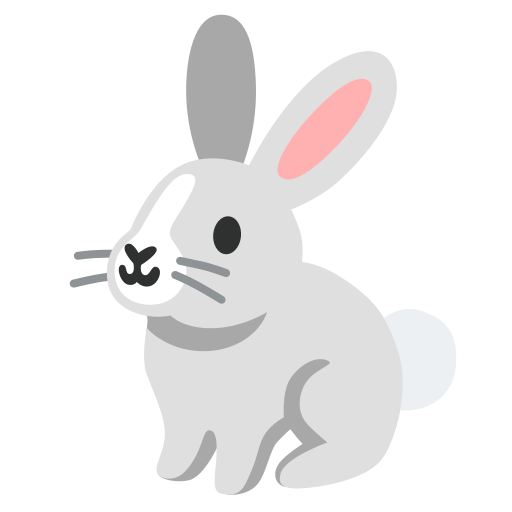
Emoji: 🐇